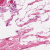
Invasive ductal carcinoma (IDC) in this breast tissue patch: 0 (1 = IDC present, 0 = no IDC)